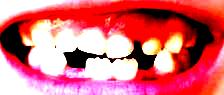
Condition: hypodontia